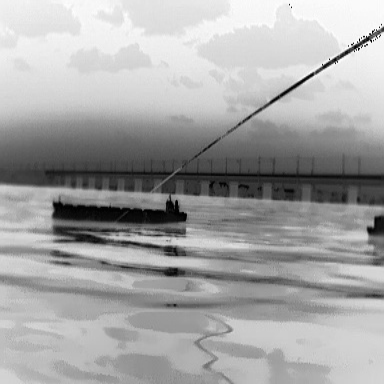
There is a liner in the infrared image.